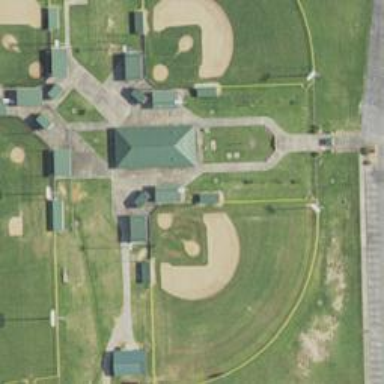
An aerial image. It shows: Baseball pitch for leisure land activities.